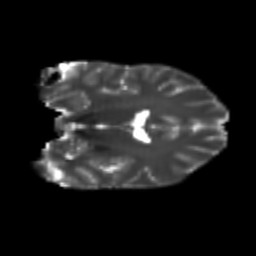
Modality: T2w
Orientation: coronal
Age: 22
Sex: female
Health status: healthy
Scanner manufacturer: philips
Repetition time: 7.386 s
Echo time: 0.08599 s